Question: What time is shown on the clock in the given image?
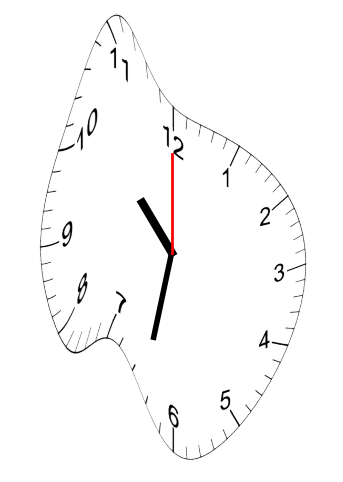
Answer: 10:32:00